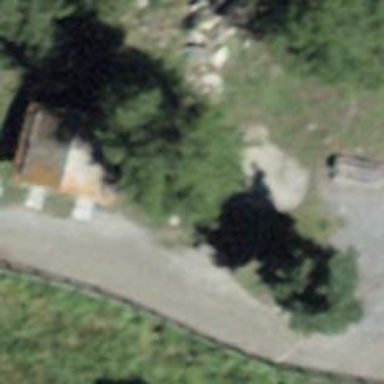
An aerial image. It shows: Bench for seating.